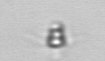
Label: Pyramimonas